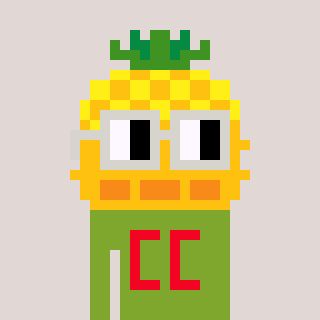
a pixel art character with square light gray glasses, a pineapple-shaped head and a slimegreen-colored body on a warm background